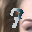
Label: 7